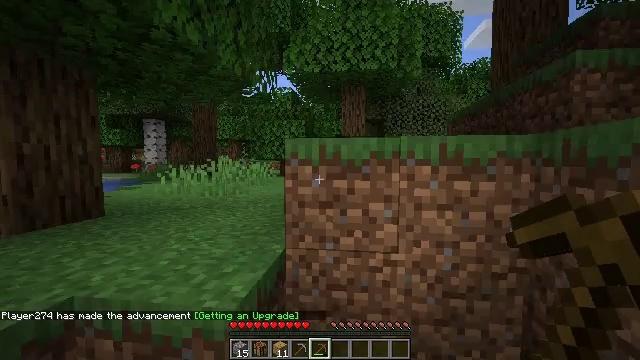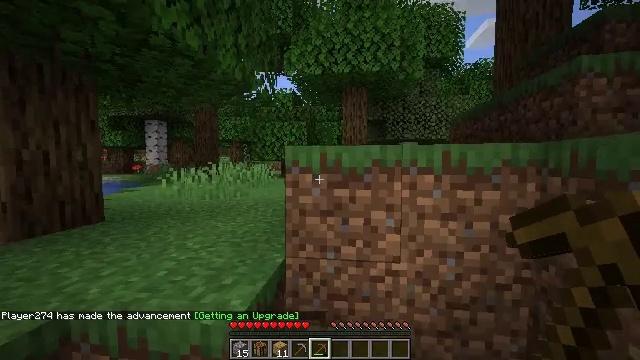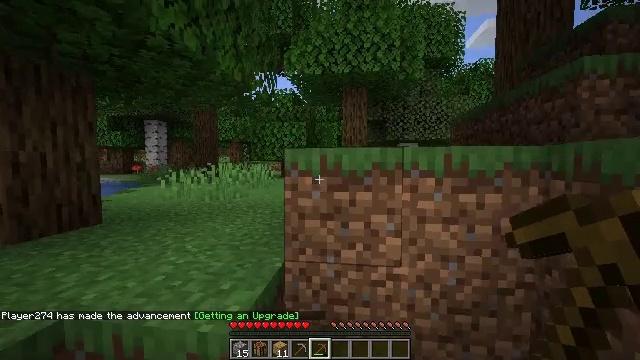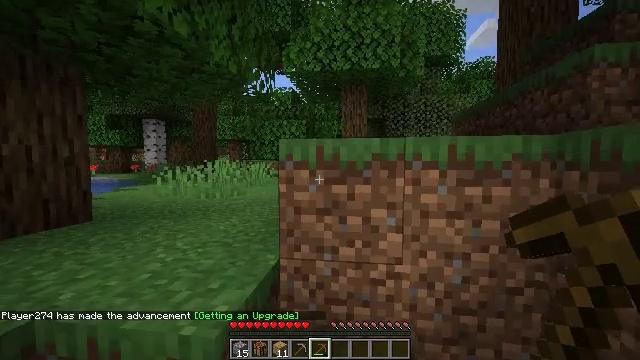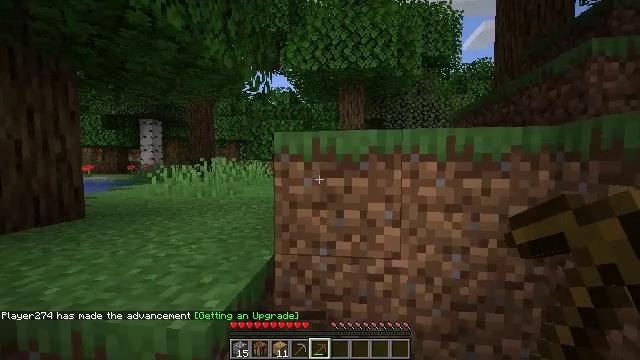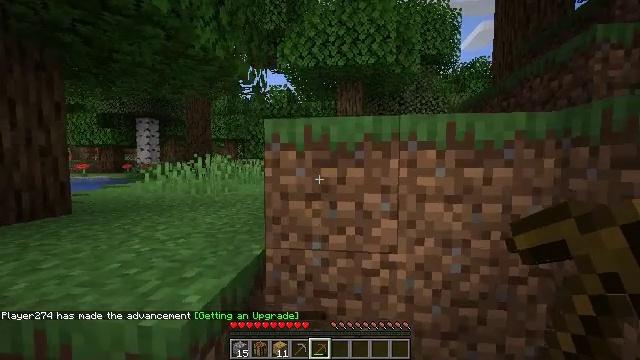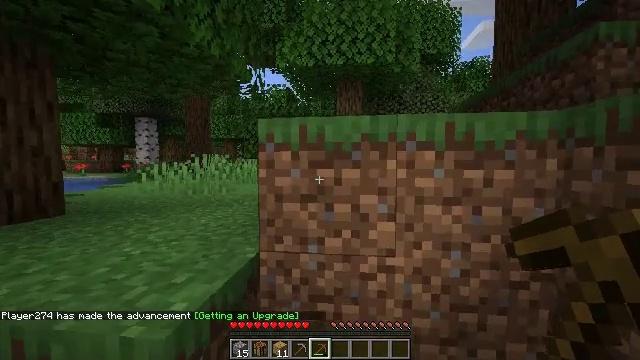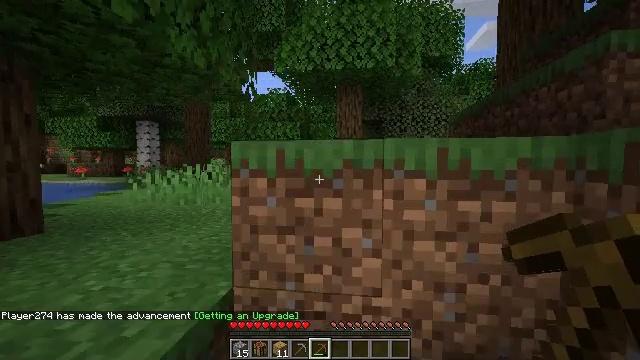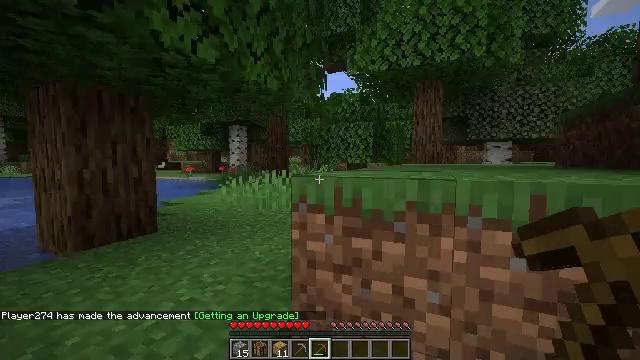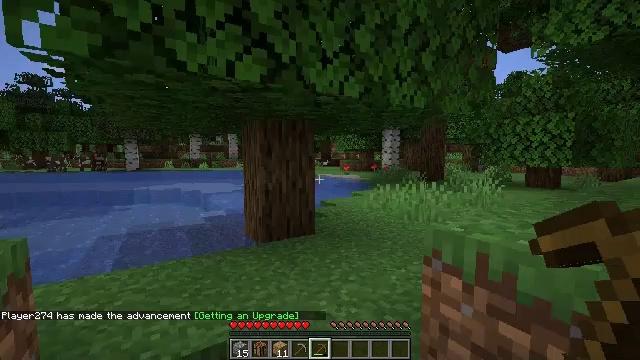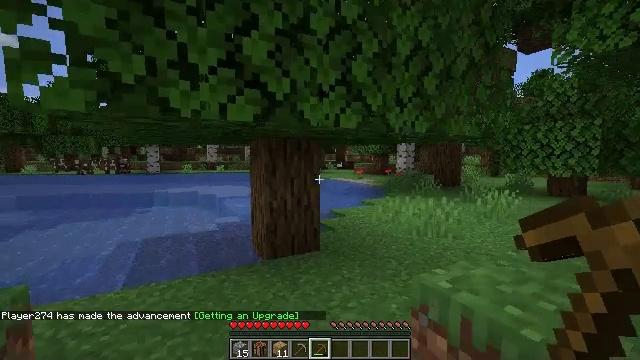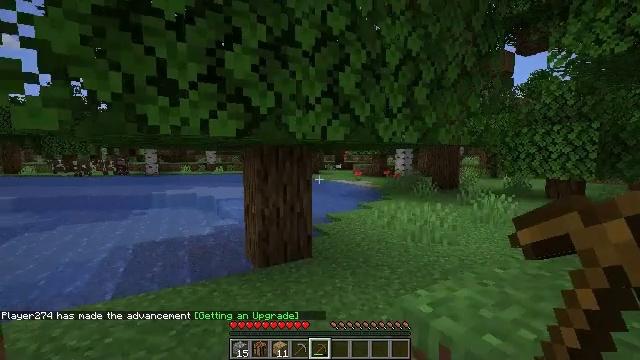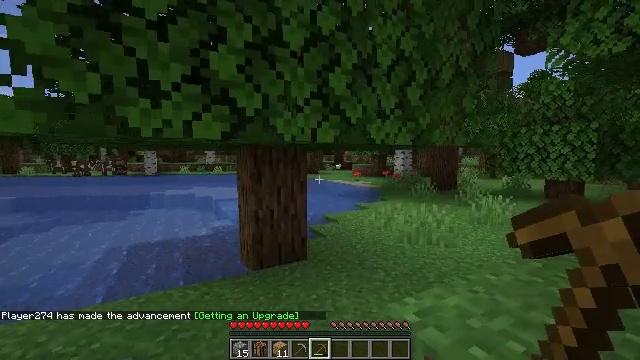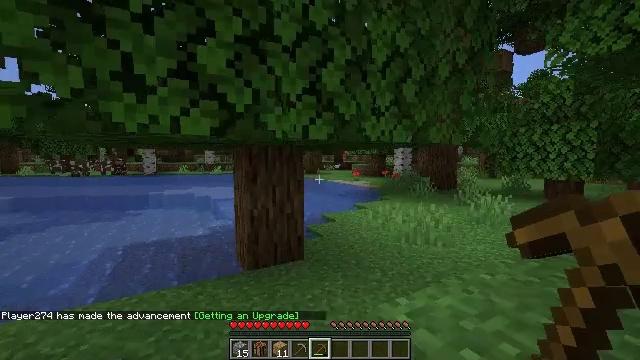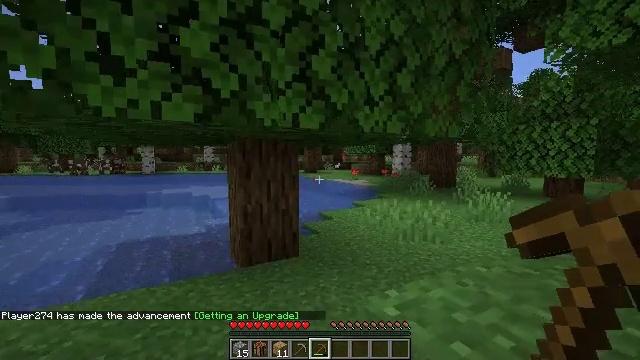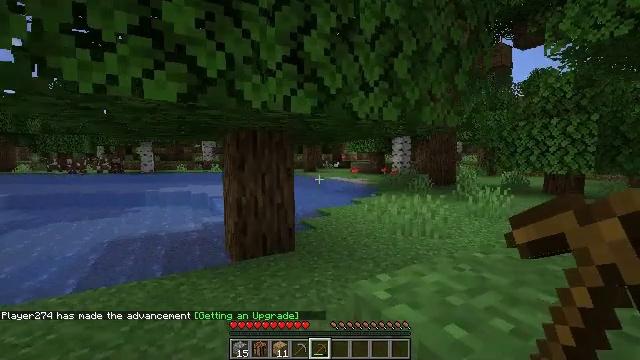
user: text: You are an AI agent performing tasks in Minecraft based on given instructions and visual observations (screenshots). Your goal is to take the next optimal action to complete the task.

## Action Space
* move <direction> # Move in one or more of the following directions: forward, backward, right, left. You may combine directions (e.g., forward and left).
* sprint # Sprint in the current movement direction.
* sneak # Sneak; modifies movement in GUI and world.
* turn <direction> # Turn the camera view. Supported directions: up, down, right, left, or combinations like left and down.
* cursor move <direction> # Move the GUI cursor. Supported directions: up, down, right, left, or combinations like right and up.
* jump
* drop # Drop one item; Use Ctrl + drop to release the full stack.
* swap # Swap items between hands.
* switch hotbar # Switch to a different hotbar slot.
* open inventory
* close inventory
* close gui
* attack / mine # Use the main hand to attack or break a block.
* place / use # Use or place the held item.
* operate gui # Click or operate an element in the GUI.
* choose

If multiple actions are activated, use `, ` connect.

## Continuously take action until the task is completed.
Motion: motion action
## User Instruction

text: Remove oak leaves from branches.
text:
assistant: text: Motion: move forward, jump
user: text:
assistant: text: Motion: move forward, jump
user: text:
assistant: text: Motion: move forward and move right, jump
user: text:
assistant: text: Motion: move forward and move right, jump
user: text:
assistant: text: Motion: move forward and move right, jump
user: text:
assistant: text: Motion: move forward and move right, jump
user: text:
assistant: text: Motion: move forward and move right, jump
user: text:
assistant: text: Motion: move forward and move right, turn left and down, jump
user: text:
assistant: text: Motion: move forward and move right, turn left and down, jump
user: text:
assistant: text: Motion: move forward, turn left, jump
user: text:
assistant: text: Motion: move forward, jump
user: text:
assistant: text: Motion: move forward, jump
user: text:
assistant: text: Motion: move forward, jump
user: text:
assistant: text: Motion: move forward, jump
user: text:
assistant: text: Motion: move forward, jump
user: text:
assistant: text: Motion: move forward, jump
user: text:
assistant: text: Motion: move forward, jump
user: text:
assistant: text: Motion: move forward, turn left and down, jump
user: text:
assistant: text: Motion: move forward, turn left and down, jump
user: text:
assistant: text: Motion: move forward, turn left and down, jump
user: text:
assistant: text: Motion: move forward, turn left, jump
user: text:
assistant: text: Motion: move forward, jump
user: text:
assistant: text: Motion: move forward, jump
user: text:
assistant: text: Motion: move forward, turn left, jump
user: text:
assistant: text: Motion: move forward, turn left, jump
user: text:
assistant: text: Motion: move forward, turn left, jump
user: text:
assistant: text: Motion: move forward, turn left, jump
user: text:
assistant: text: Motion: move forward, turn left and down, jump
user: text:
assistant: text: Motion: move forward, turn left and down, jump
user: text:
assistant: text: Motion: move forward, turn left and down, jump